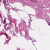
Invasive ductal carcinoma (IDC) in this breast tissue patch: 0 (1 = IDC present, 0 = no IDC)